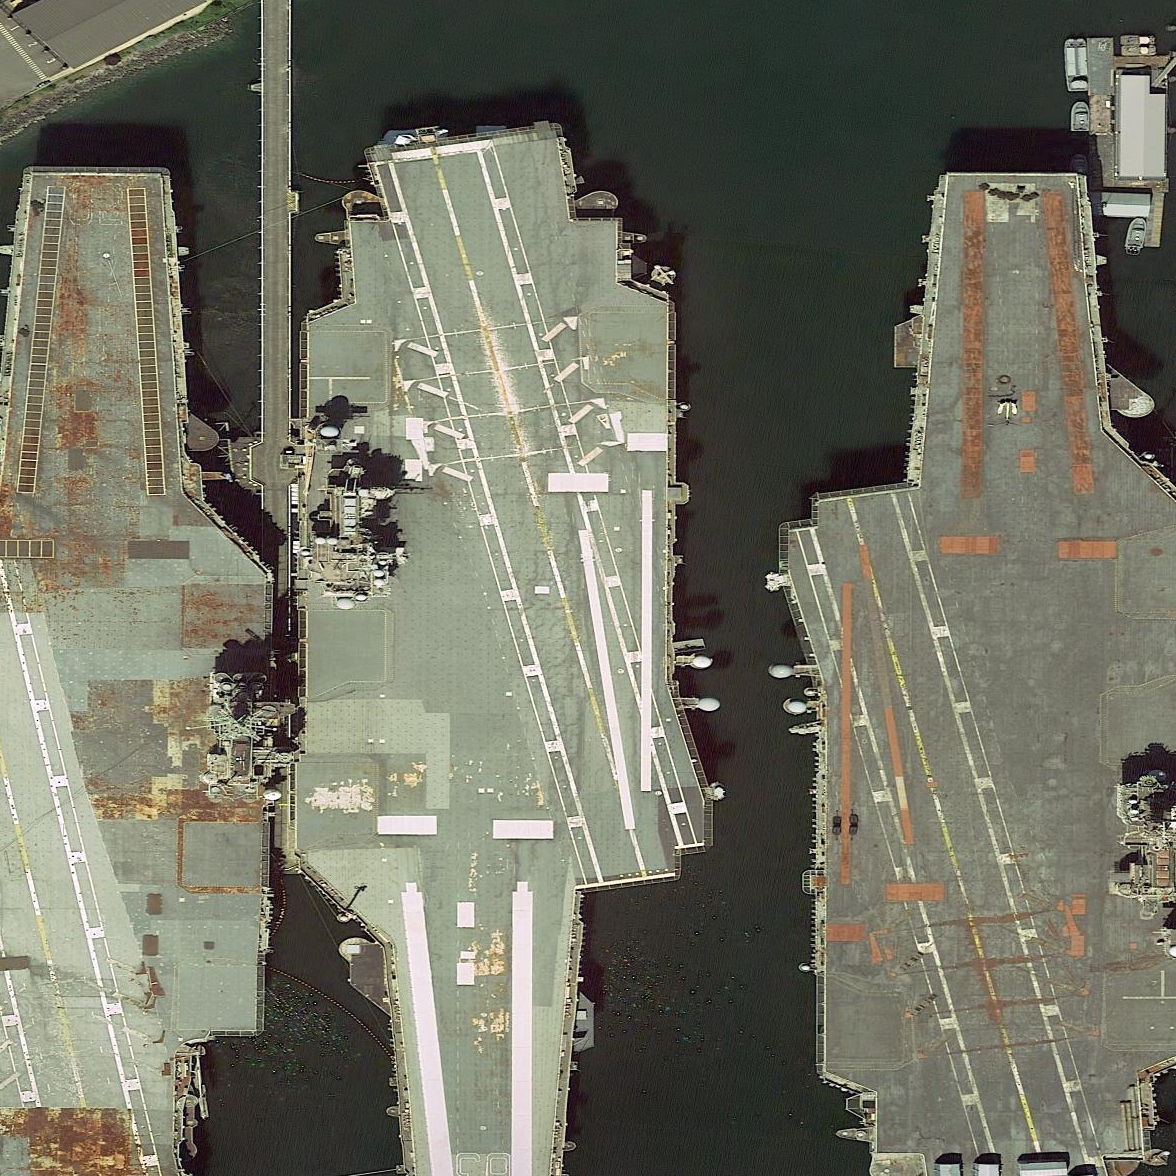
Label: aircraft_carrier